Sex: M
Age: 58
Scanner: Avanto
Primary tumour origin: Unverified
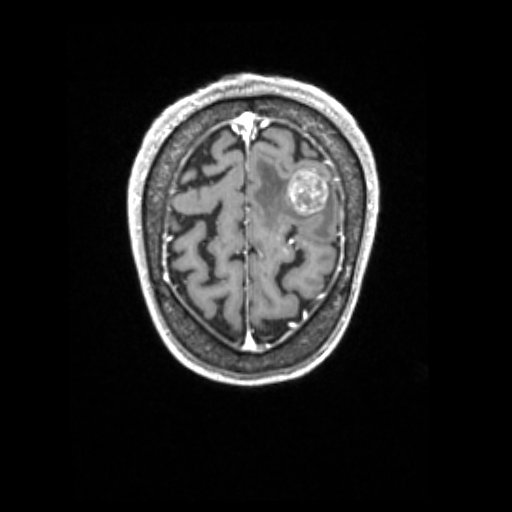
Segmented lesion volume (cc): 9.596
Number of lesion components: 2